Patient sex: M
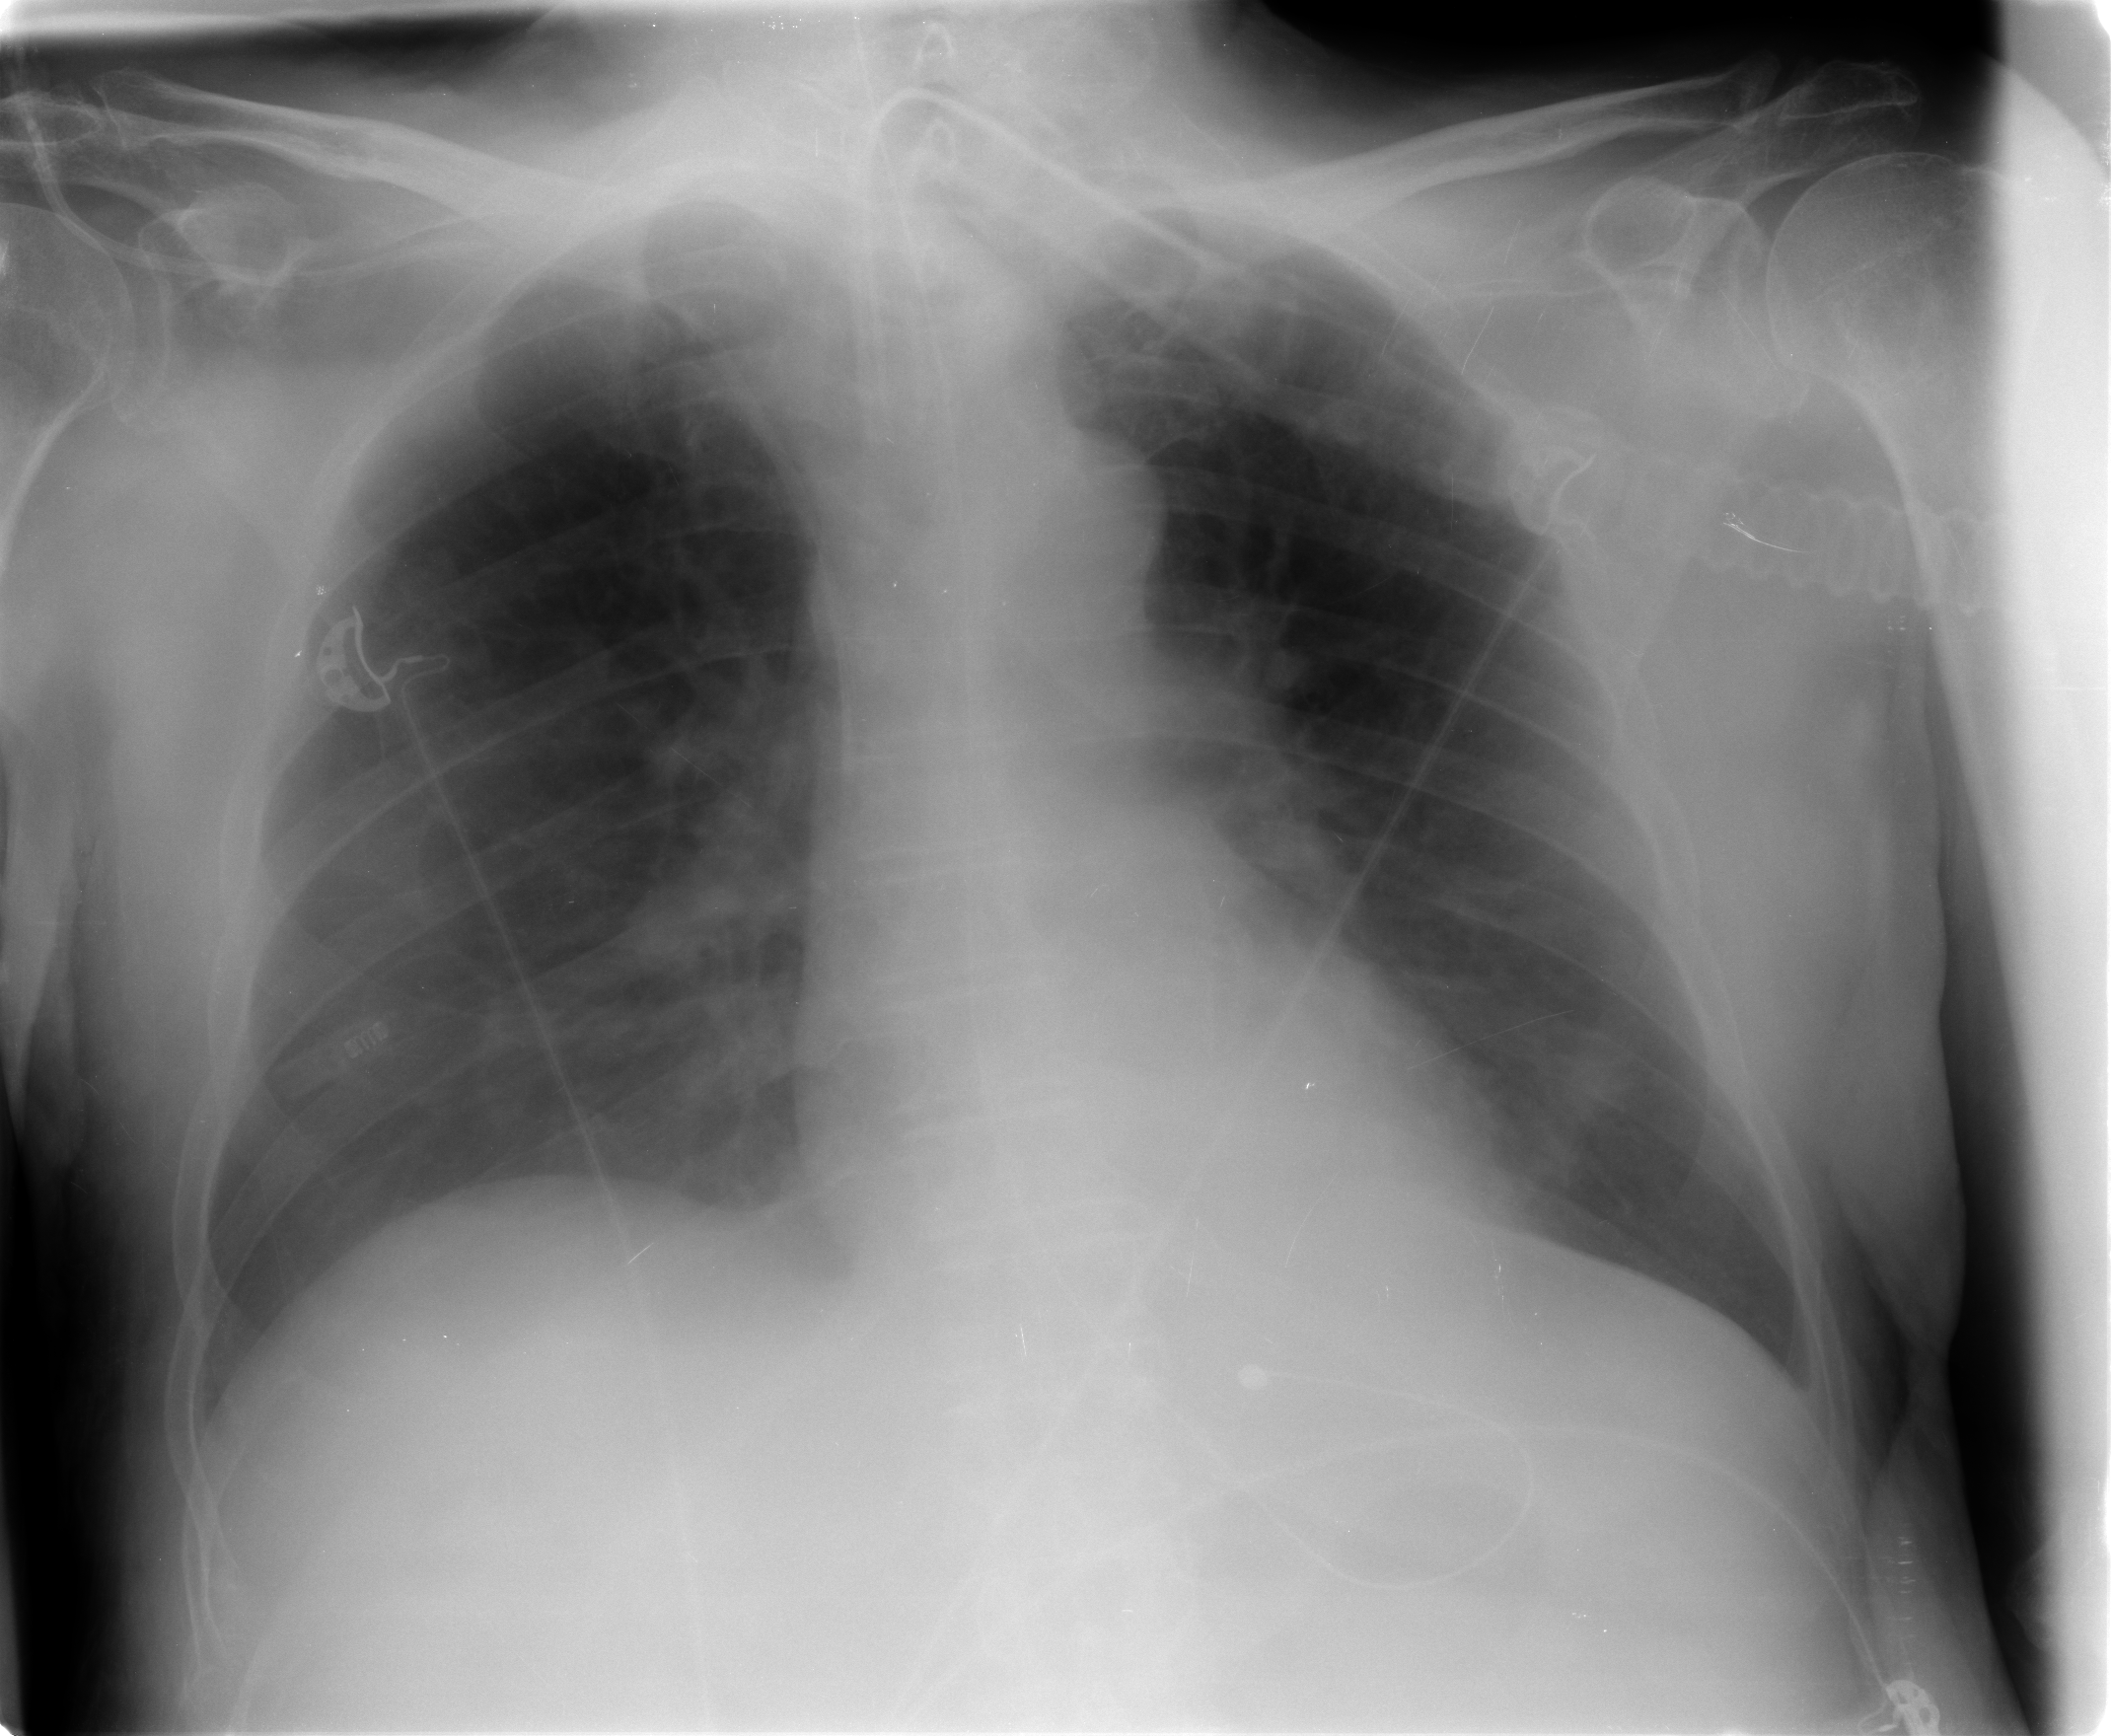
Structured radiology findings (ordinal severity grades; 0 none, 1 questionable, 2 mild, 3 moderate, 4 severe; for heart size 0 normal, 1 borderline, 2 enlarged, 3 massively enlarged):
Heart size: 0
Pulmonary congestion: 2
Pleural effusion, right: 1
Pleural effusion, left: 1
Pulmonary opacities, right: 0
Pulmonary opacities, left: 0
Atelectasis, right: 2
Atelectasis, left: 2